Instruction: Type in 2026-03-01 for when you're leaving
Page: home
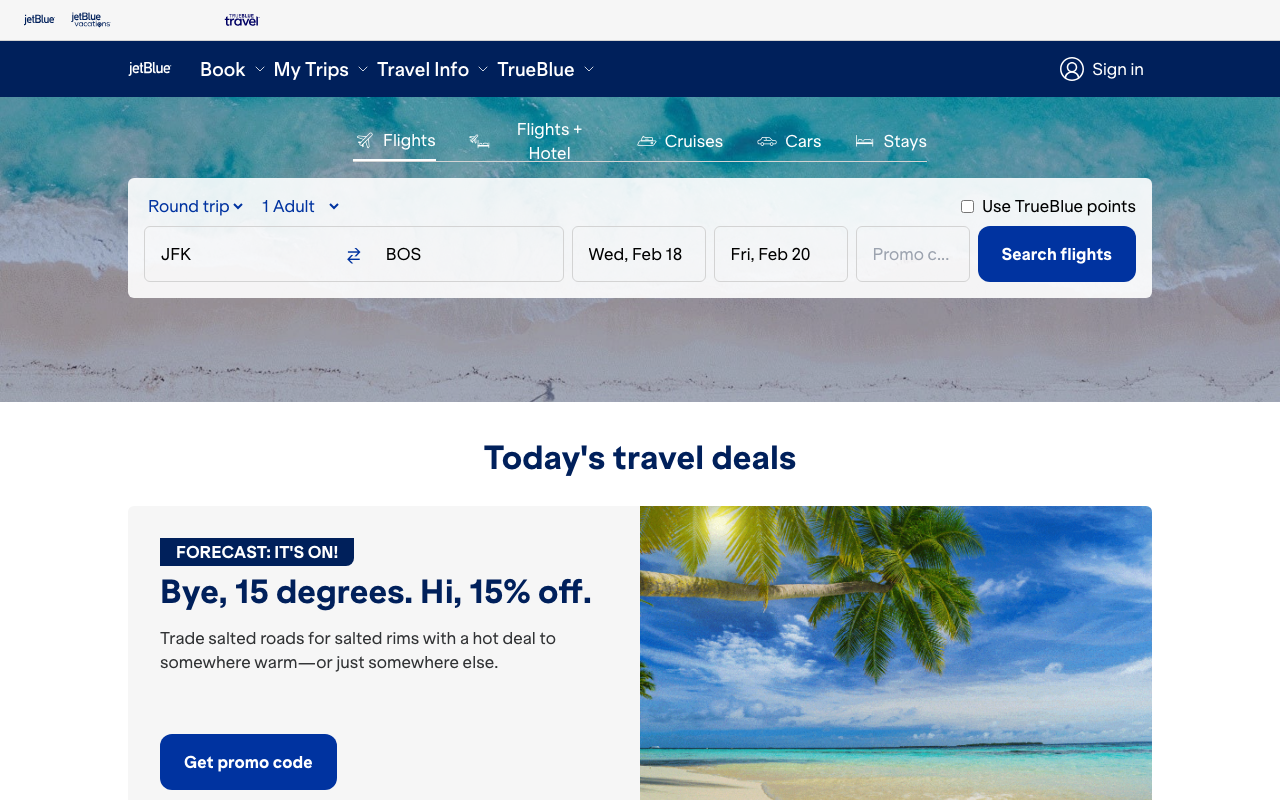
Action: type